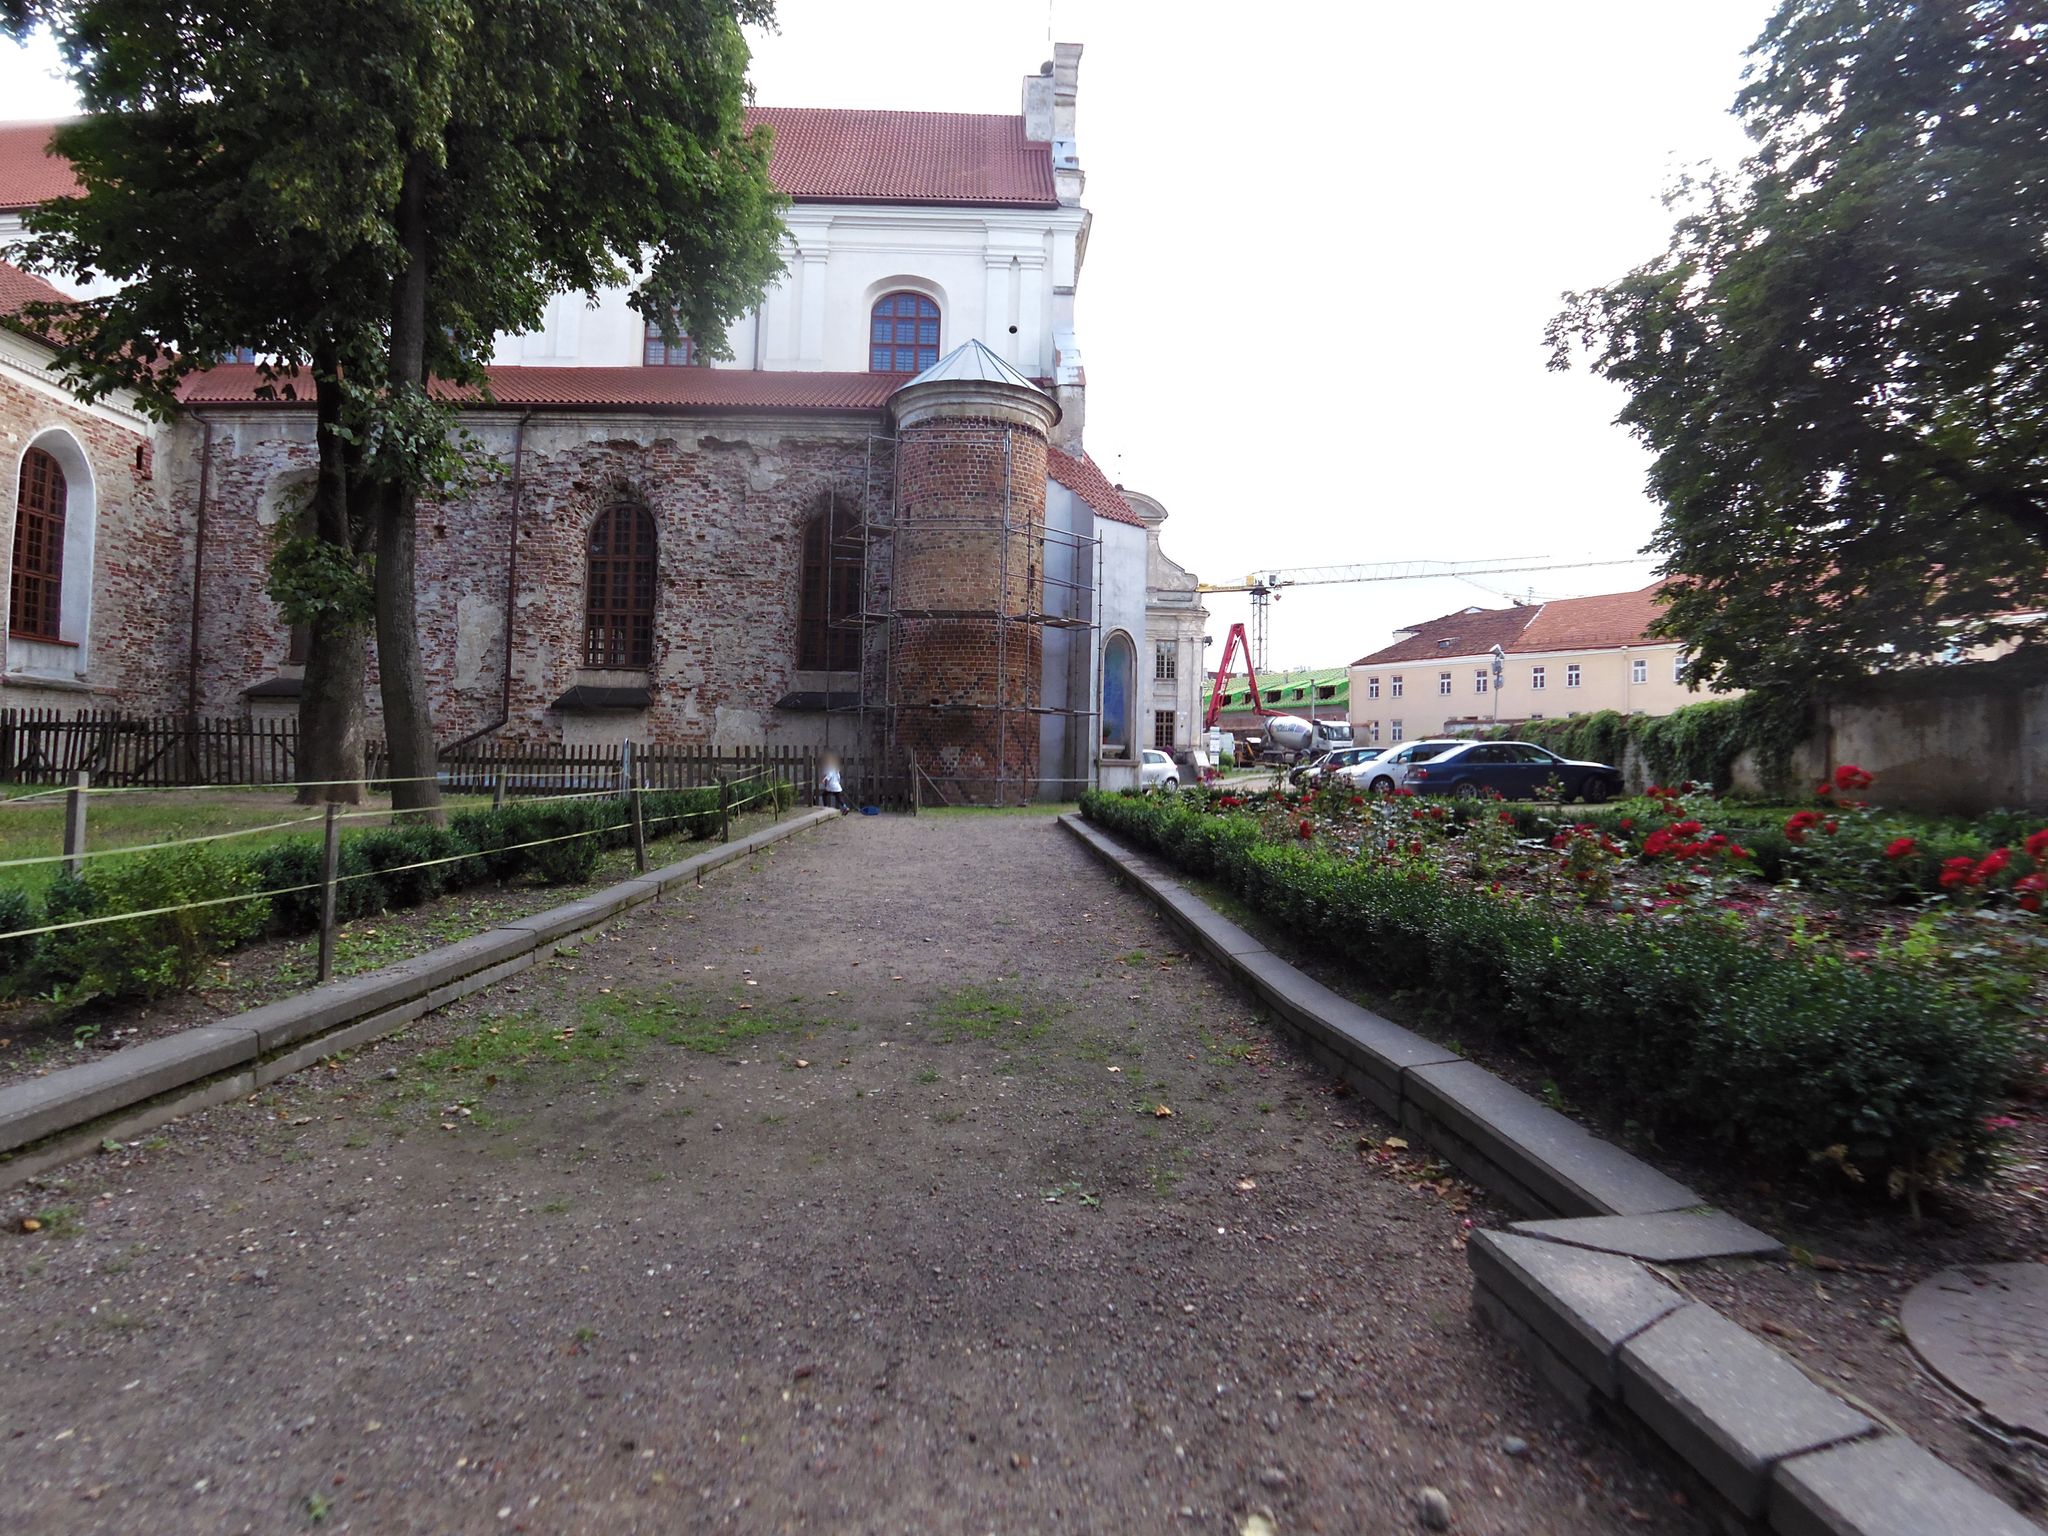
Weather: clear
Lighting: day
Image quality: good
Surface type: walking surface
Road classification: service, footway
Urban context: urban centre
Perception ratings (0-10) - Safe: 6.69, Lively: 8.98, Beautiful: 6.8, Boring: 6.61, Depressing: 1.26, Wealthy: 6.06